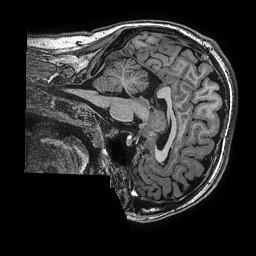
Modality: T1w
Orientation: sagittal
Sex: male
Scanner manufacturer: ge
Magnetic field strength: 3 T
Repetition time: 0.0077 s
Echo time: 0.003436 s